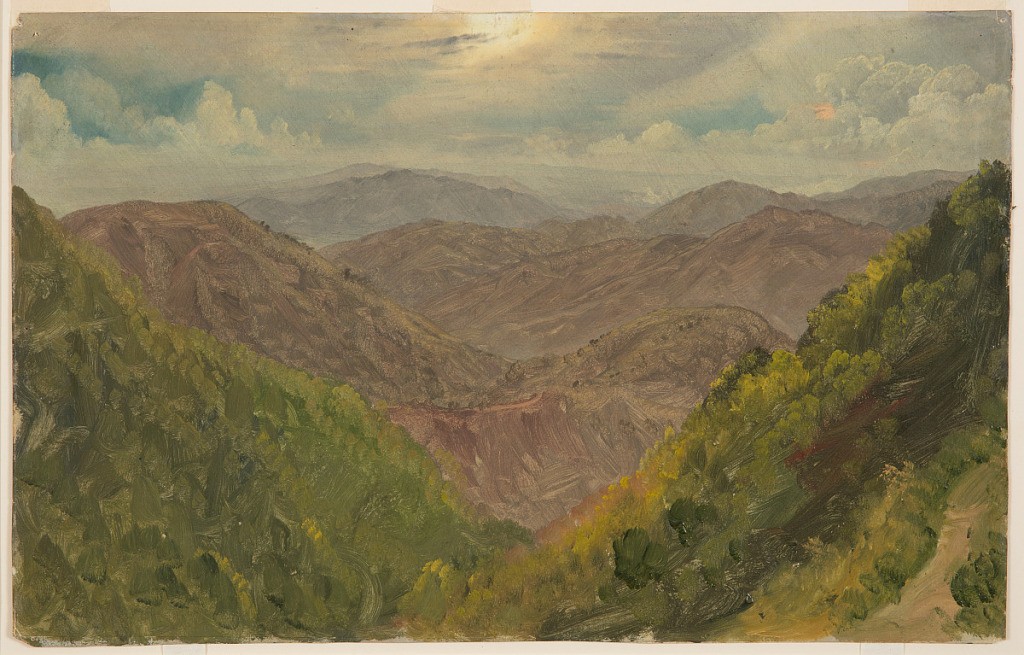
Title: Mountains of Jamaica
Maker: Frederic Edwin Church, American, 1826–1900
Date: May–September 1865
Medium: Brush and oil, graphite on paperboard
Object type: Drawing
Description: Landscape sketch showing view of the Blue Mountains in Jamaica. Green slopes in the foreground at left and right create "V" that frames the central view, where brown, rugged mountains extend to the horizon. Reddish brown paint articulates a road, visible at center. Above, a varied sky is composed of diverse cloud types, patches of blue, and, at top, the bright light of the sun illuminating a hazy cloud.